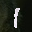
Label: 1